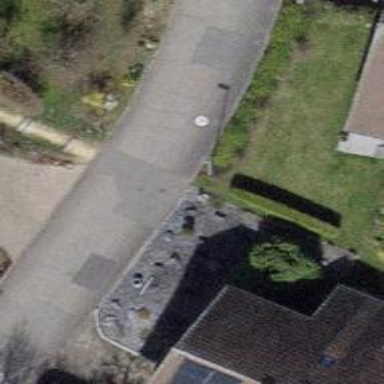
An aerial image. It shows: Concrete steps.